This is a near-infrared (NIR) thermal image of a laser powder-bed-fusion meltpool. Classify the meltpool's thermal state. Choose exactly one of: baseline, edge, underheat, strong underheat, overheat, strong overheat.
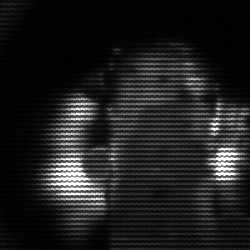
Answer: strong underheat